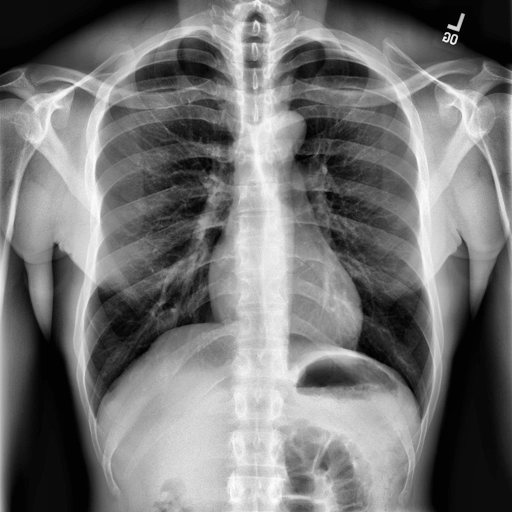
Finding: NORMAL